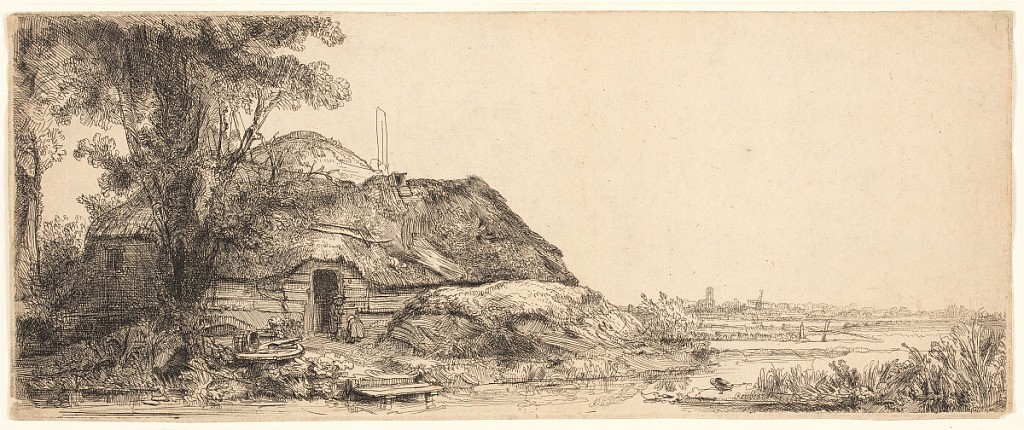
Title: Landscape with a Cottage and a Large Tree
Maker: Rembrandt Harmensz van Rijn, Dutch, 1606–1669
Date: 1641
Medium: Etching on laid paper
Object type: Print
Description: A cottage with a large tree extending beyond the plate, left. A canal in front of the house and to the right. Windmill in distance.